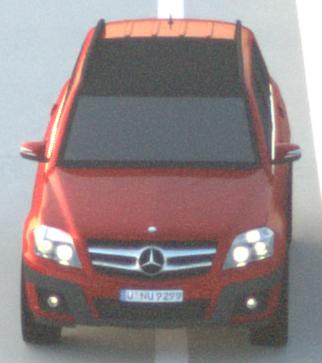
Make: Mercedes-Benz
Model: GLK 280
Detailed model: GLK-Class (204)
Model produced from: 2008/10
Model produced until: 2009/04
Doors: 5
Color: red
Road condition: dry road
Daytime: sunrise or sunset
Contrast: low contrast